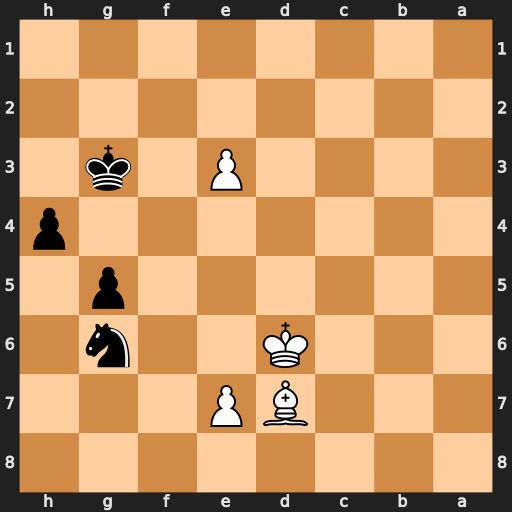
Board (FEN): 8/3BP3/3K2n1/6p1/7p/4P1k1/8/8
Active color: b
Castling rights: -
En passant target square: -
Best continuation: Nxe7 Kxe7 h3 Bc6 h2